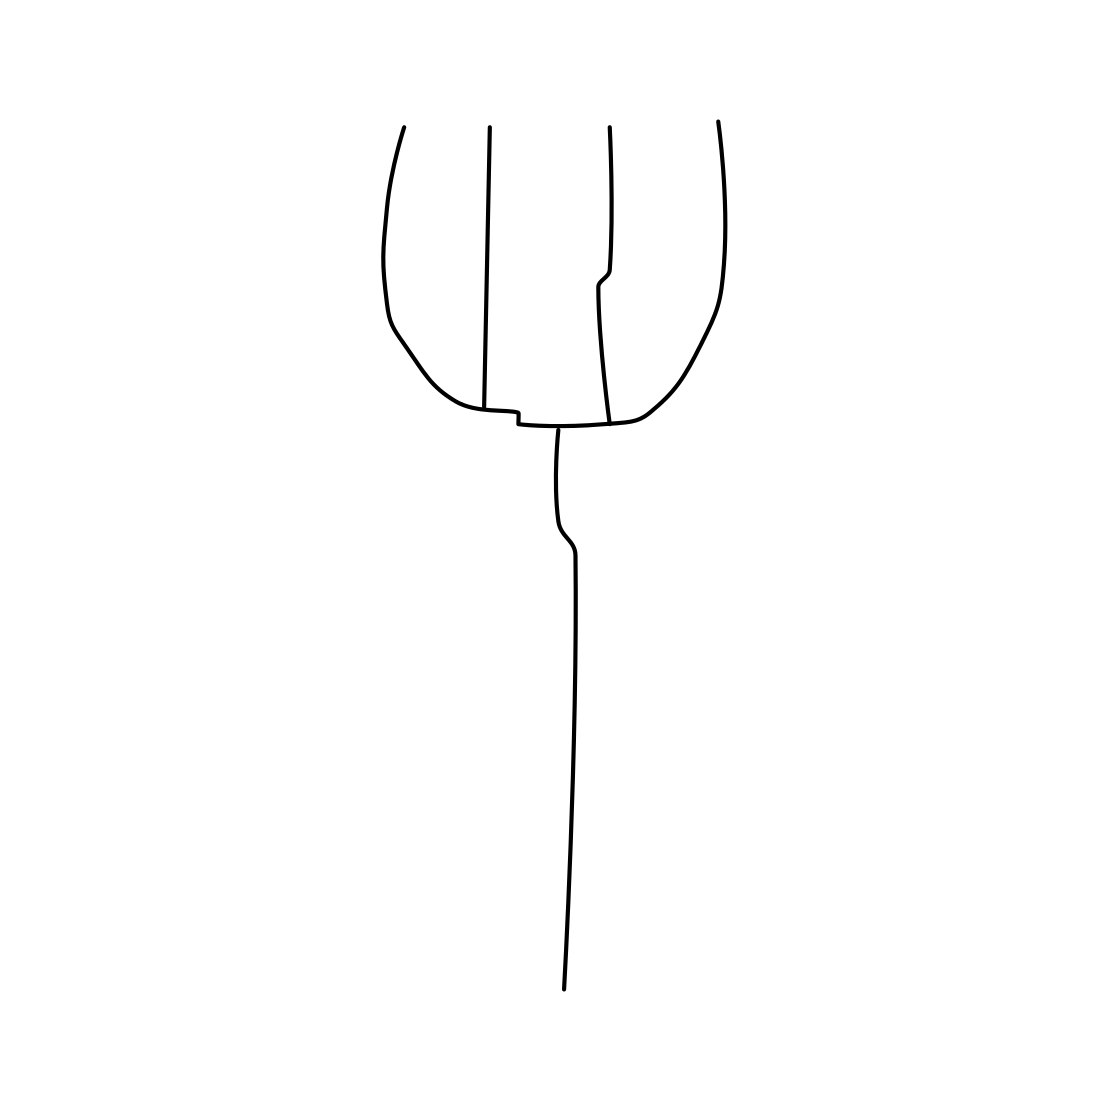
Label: fork